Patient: sex F, age 75
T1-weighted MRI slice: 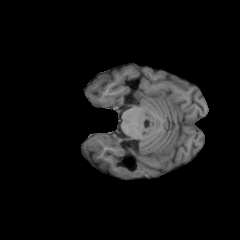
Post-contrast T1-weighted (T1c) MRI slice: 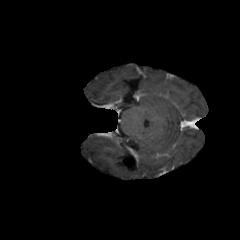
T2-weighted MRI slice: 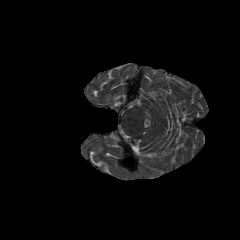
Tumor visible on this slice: no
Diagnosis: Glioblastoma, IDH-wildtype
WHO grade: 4